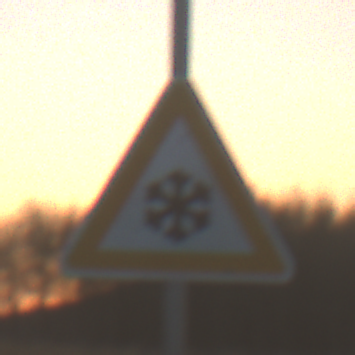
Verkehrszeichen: SchneeOderEisglaette
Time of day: SunriseSunset
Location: Outdoor (Nature)
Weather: Clear
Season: Winter
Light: Natural